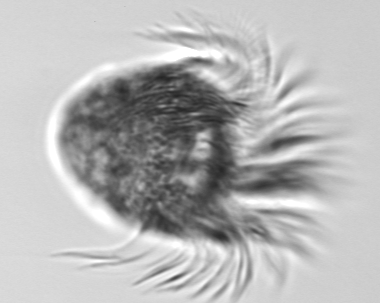
Label: Pelagostrobilidium